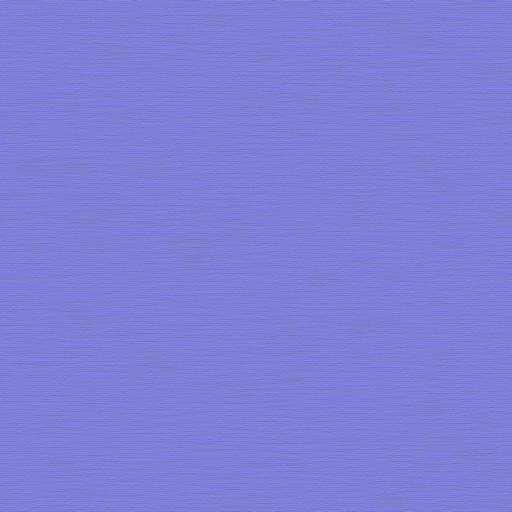
blue carpet cloth dark fabric floor